Field crop: maize
Growth stage: 2
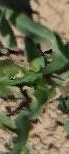
Species: maize